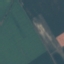
Land use / land cover class: AnnualCrop